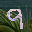
Label: 9